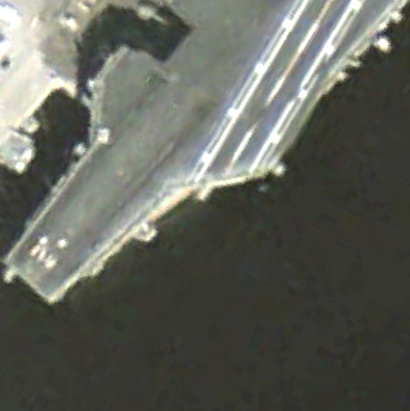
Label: aircraft_carrier